Question: Here in my app i used the background image size as 320 x 480,but in the end of the screen some portions not visible,here my code
'''
self.view.backgroundColor = [UIColor colorWithPatternImage:[UIImage imageNamed:@"ibg.png"]];
'''
Please help me to solve to make the image screen fit..

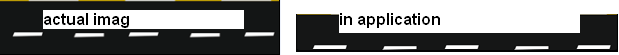
Answer: If the invisible portion has height equal to 50 pixel, then could you please try resize your image (ibg.png) to 320 x 430 using
'''
- (UIImage *)imageWithImage:(UIImage *)image convertToSize:(CGSize)size {
UIGraphicsBeginImageContext(size);
[image drawInRect:CGRectMake(0, 0, size.width, size.height)];
UIImage *destImage = UIGraphicsGetImageFromCurrentImageContext();
UIGraphicsEndImageContext();
return destImage;
}
'''
after that
'''
self.view.backgroundColor = [UIColor colorWithPatternImage:[UIImage imageNamed:@"ibg.png"]];
'''
should make it, hope it help, please give me a feedback, thanks.